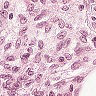
Metastatic tissue present: no